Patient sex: M
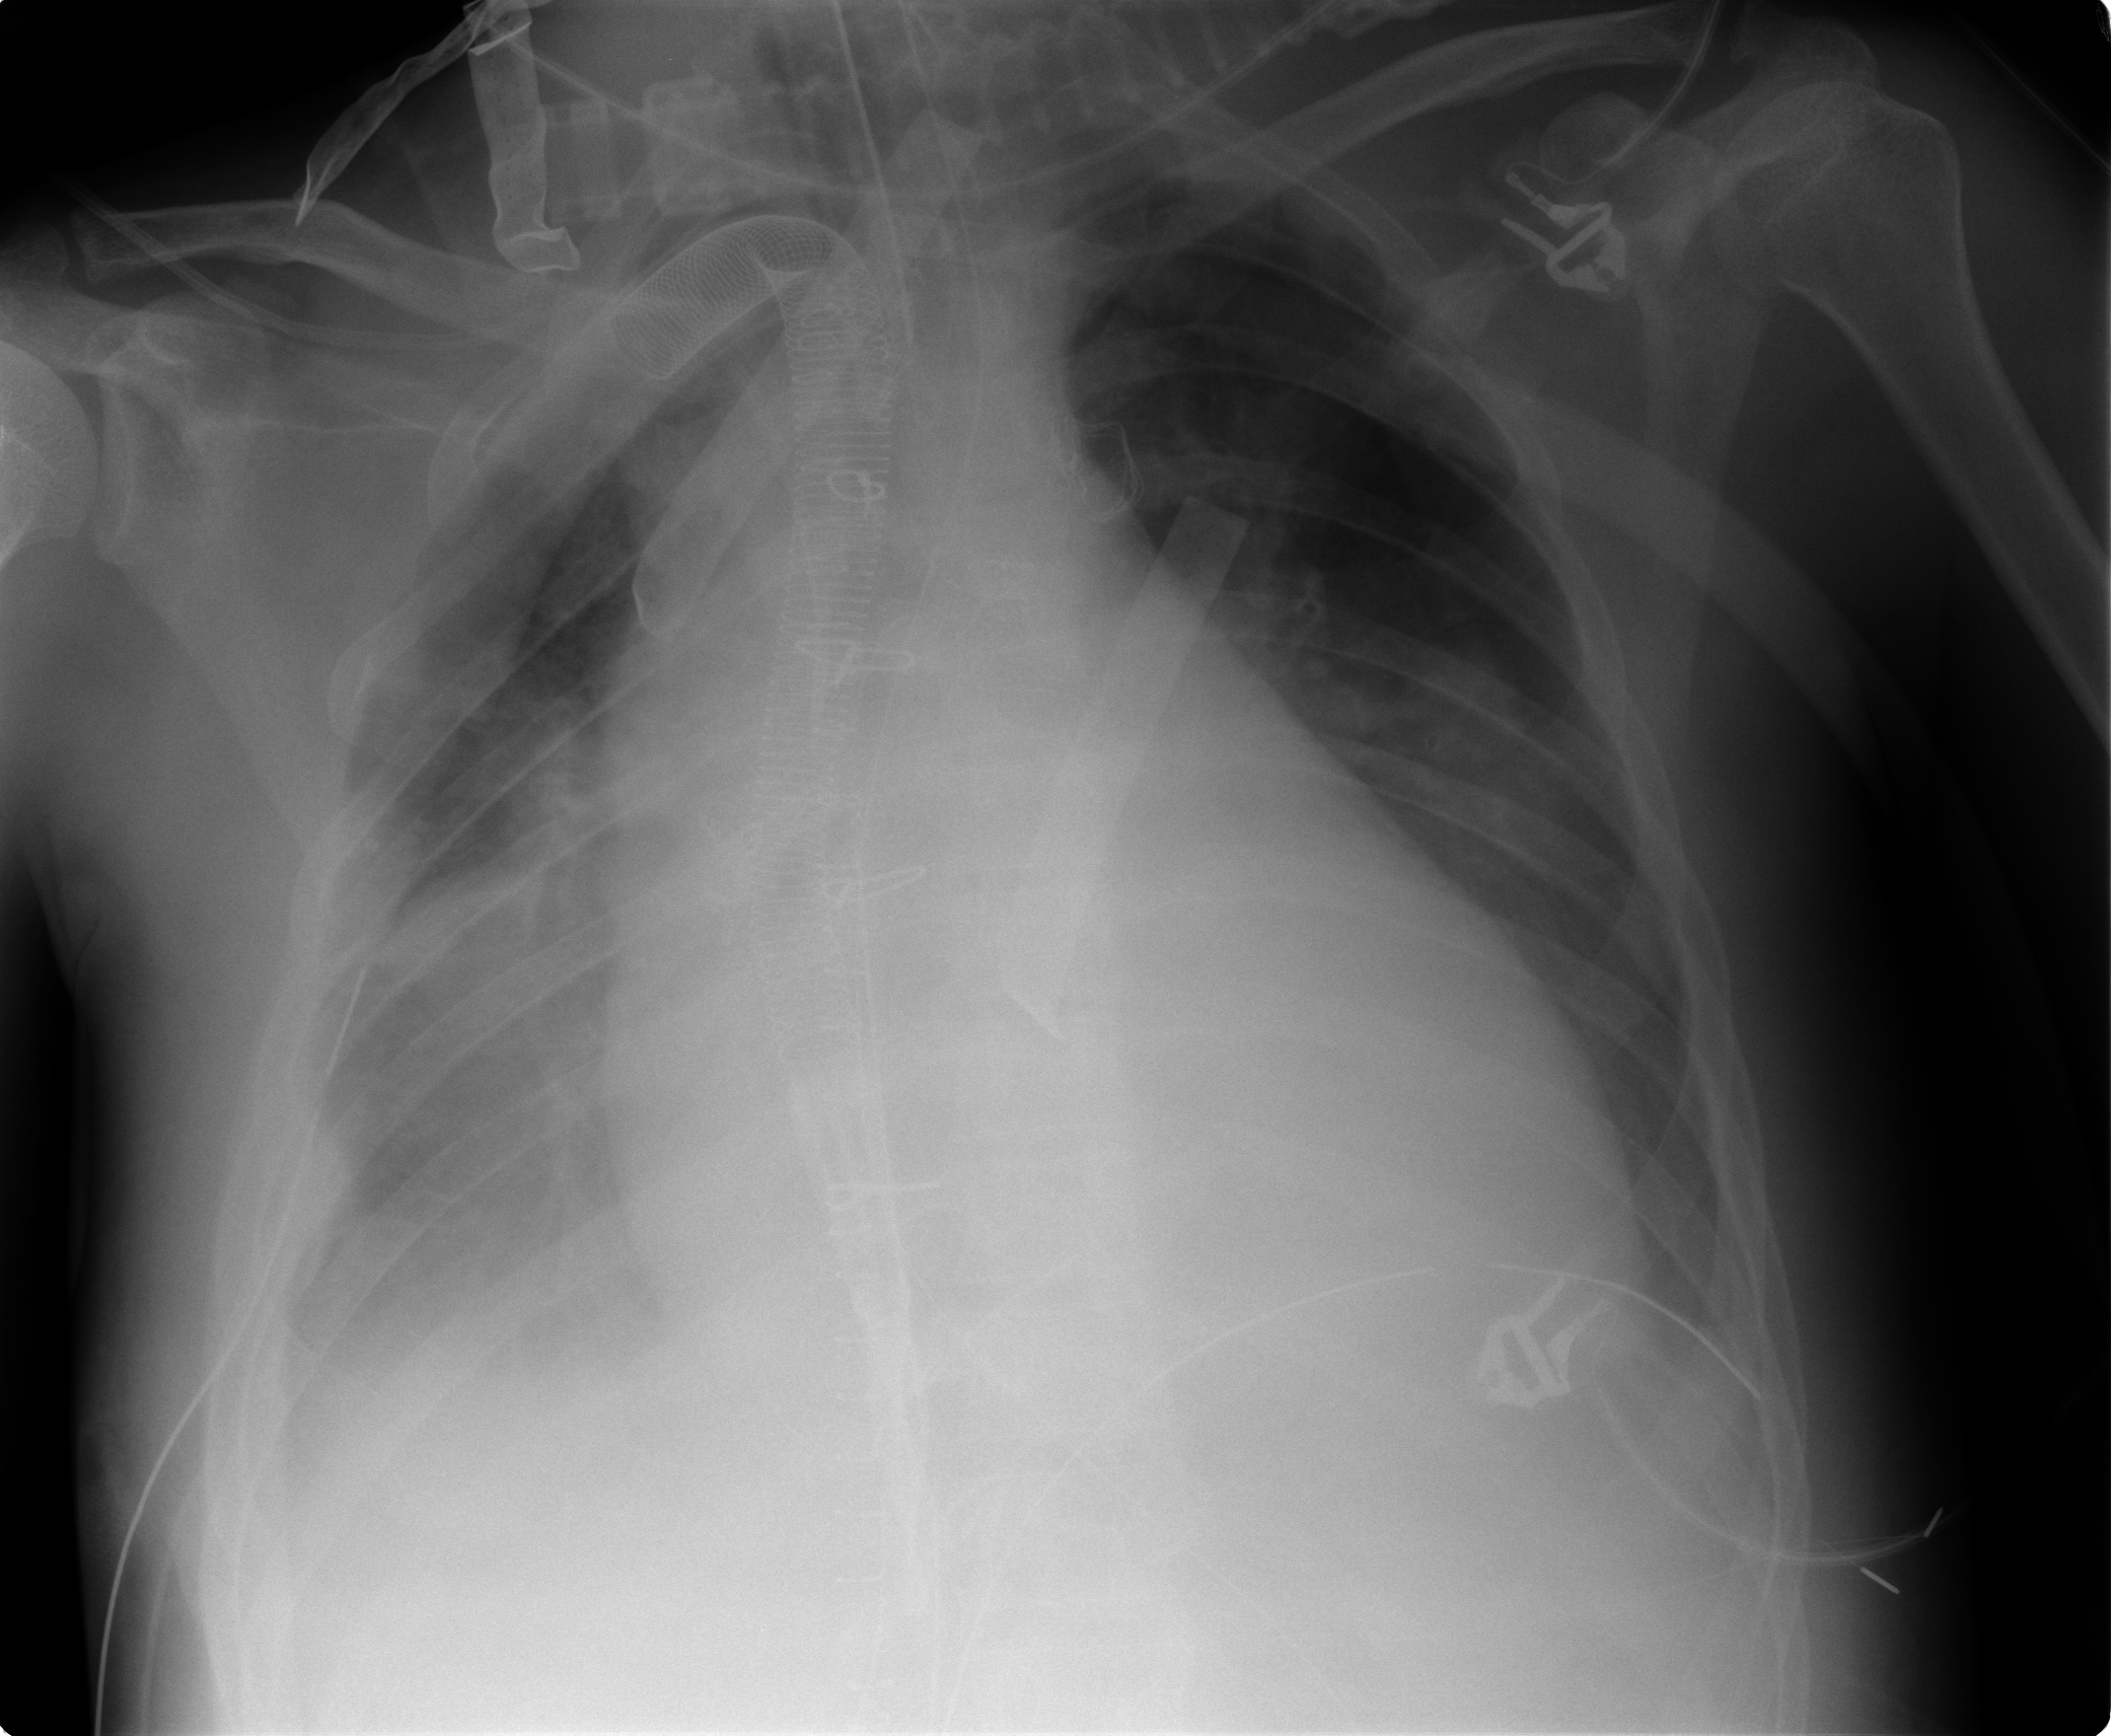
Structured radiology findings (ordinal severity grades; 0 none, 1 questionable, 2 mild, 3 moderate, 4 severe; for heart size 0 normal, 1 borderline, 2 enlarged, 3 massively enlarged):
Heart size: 3
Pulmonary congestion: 0
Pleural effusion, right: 3
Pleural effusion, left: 1
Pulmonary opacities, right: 0
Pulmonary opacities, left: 1
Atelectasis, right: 3
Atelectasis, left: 2